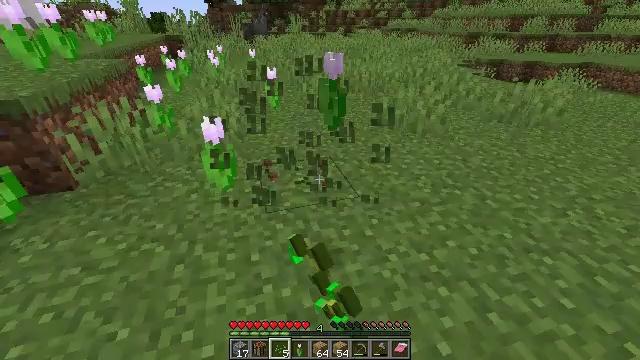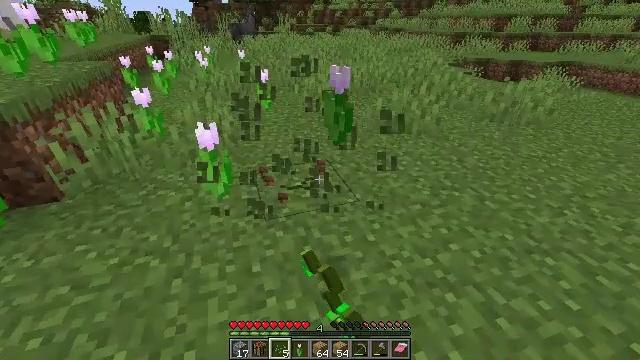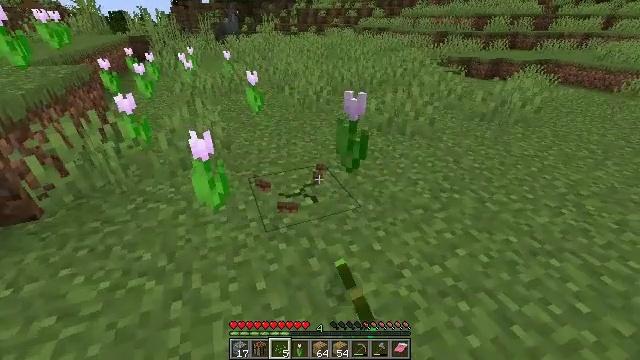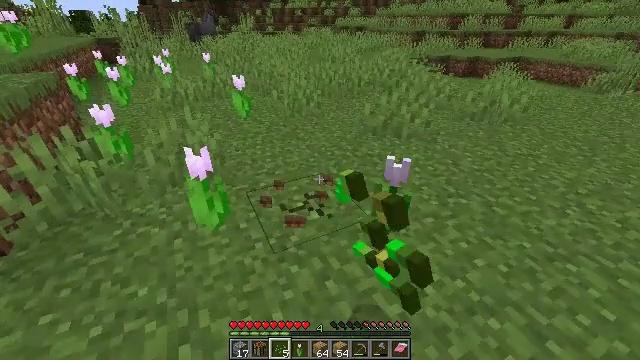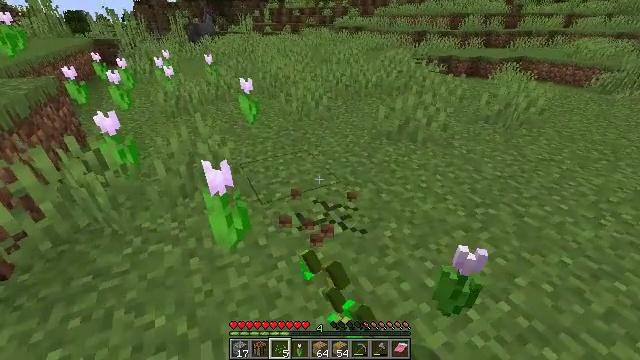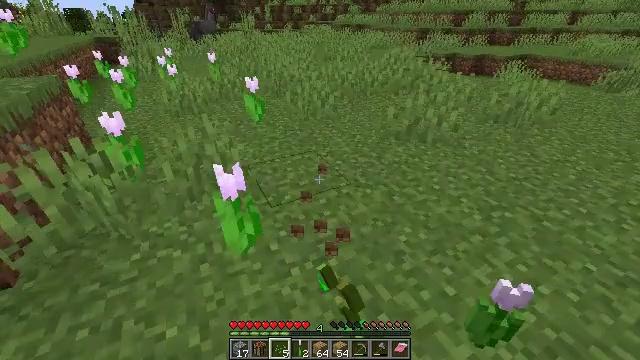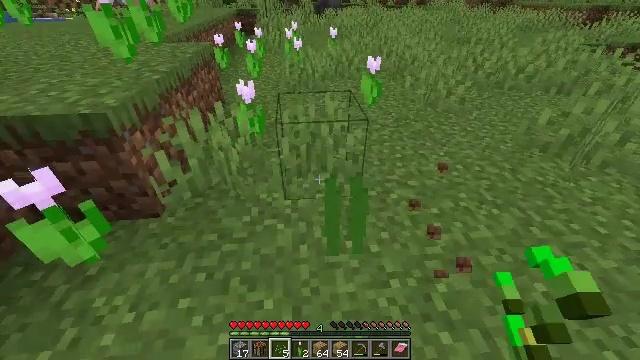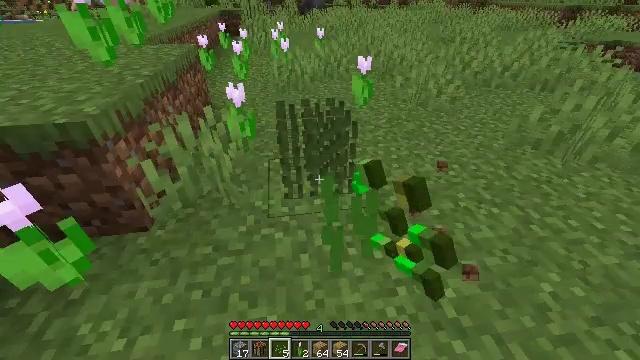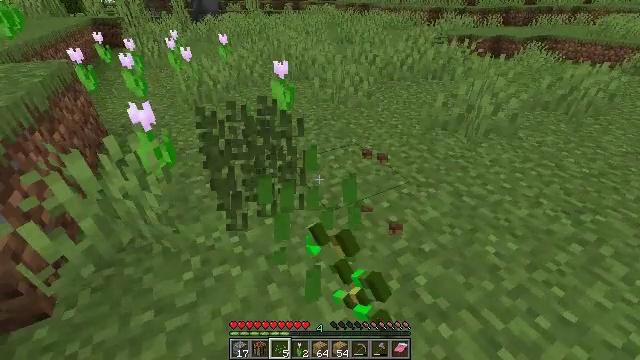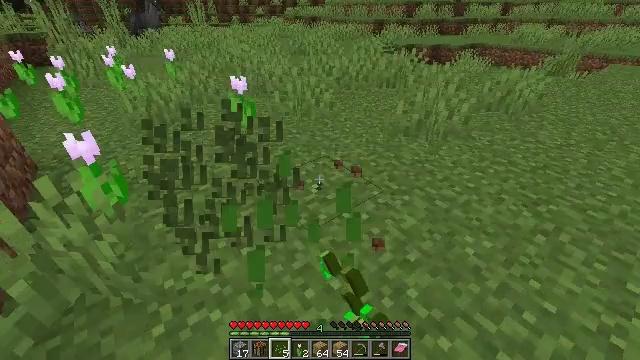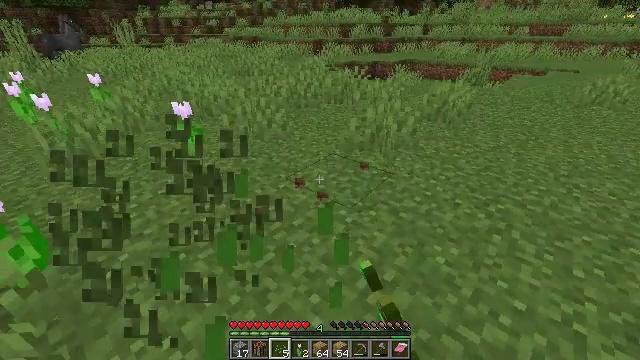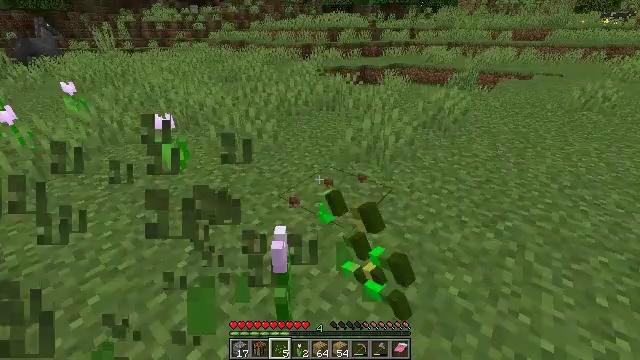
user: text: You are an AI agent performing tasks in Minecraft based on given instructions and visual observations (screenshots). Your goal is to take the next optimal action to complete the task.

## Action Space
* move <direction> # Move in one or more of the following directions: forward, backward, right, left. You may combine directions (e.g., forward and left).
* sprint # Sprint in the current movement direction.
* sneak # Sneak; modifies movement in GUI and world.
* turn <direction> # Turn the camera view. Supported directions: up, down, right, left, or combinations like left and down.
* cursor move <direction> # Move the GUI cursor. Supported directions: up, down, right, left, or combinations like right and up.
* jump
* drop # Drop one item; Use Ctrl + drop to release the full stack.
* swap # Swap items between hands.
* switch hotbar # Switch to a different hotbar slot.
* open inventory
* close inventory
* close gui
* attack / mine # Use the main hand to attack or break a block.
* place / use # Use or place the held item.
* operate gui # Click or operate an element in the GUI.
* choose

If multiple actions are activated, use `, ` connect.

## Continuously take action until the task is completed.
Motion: motion action
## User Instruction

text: Collect the pink tulip.
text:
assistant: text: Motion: move forward and move left, turn right, attack / mine
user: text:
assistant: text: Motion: move forward and move left, turn right, attack / mine
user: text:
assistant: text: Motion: move forward and move left, turn right, attack / mine
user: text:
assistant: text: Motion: move forward and move left, attack / mine
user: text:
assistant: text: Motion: move forward and move left, attack / mine
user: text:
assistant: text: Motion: move forward and move left, turn left and down, attack / mine
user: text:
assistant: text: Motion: move forward and move left, turn right, attack / mine
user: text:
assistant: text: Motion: move forward and move left, turn right, attack / mine
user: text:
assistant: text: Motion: move forward, turn right and up, attack / mine
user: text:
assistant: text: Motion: move forward, turn right and up, attack / mine
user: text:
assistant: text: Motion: move forward, turn right, attack / mine
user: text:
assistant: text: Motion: attack / mine